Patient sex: M
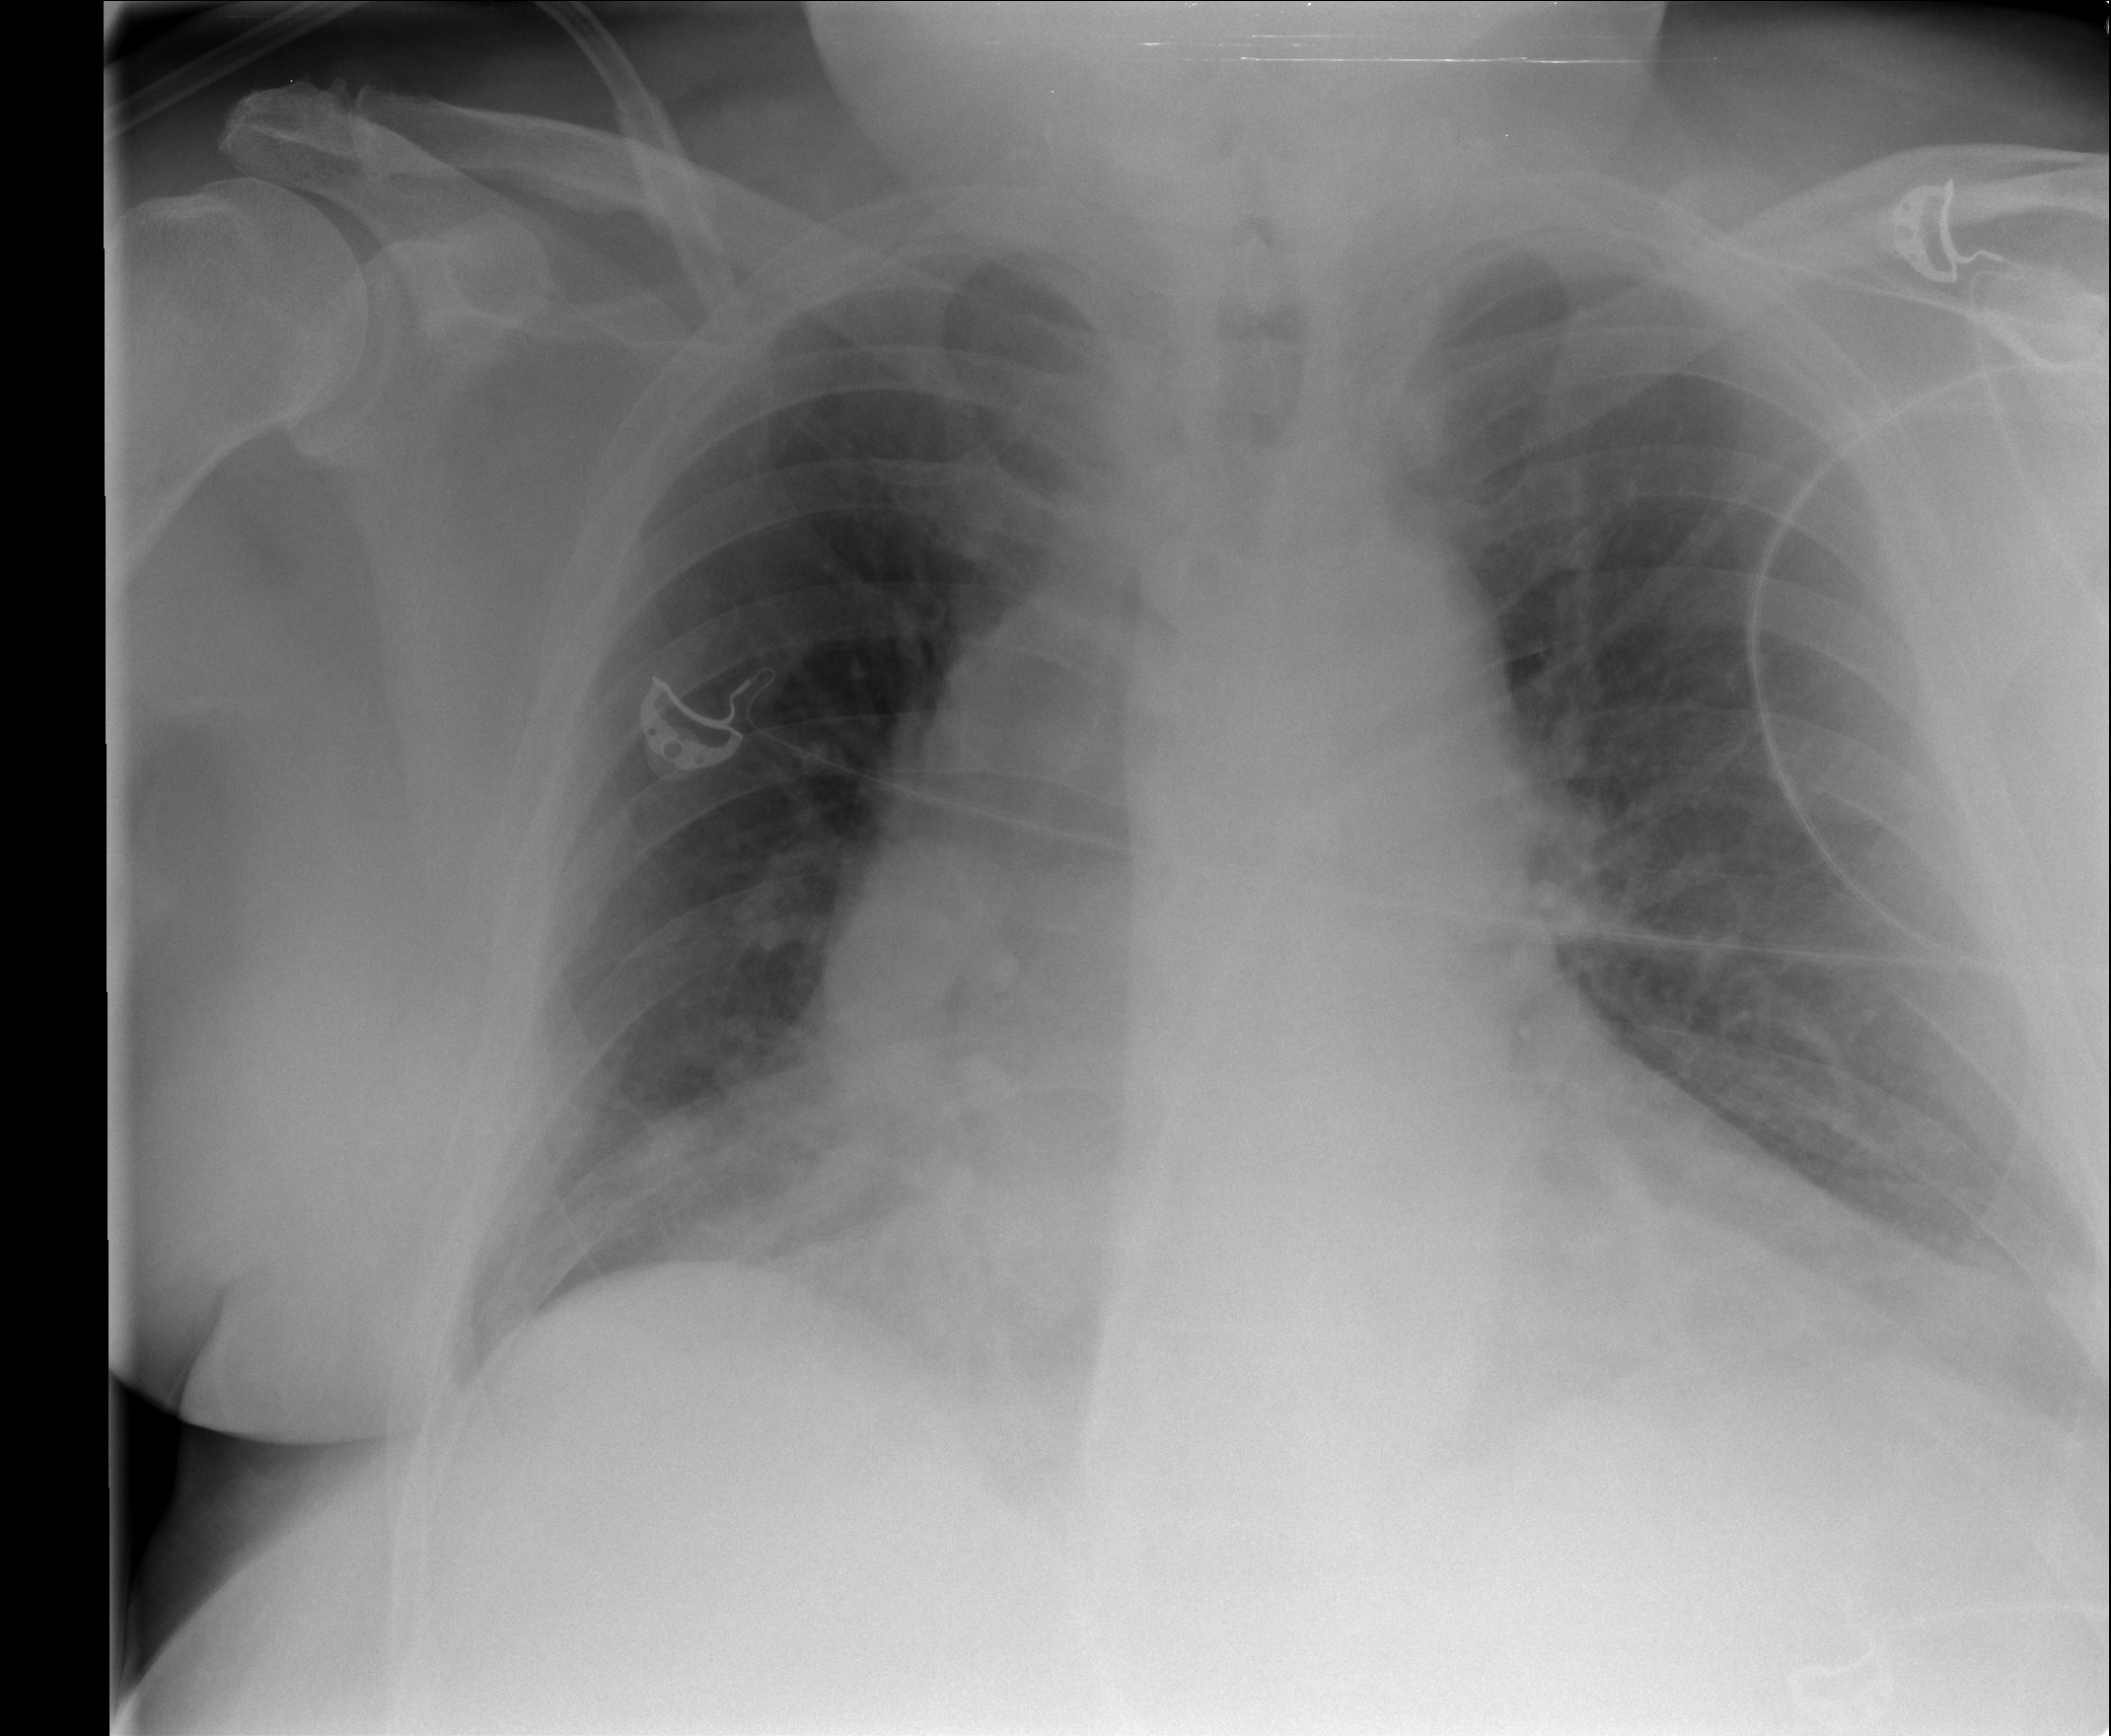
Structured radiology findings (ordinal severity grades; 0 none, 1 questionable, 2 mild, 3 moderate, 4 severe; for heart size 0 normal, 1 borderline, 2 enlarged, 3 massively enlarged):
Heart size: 2
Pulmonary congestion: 0
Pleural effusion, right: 1
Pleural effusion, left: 1
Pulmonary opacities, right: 2
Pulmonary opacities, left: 0
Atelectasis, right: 2
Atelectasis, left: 2